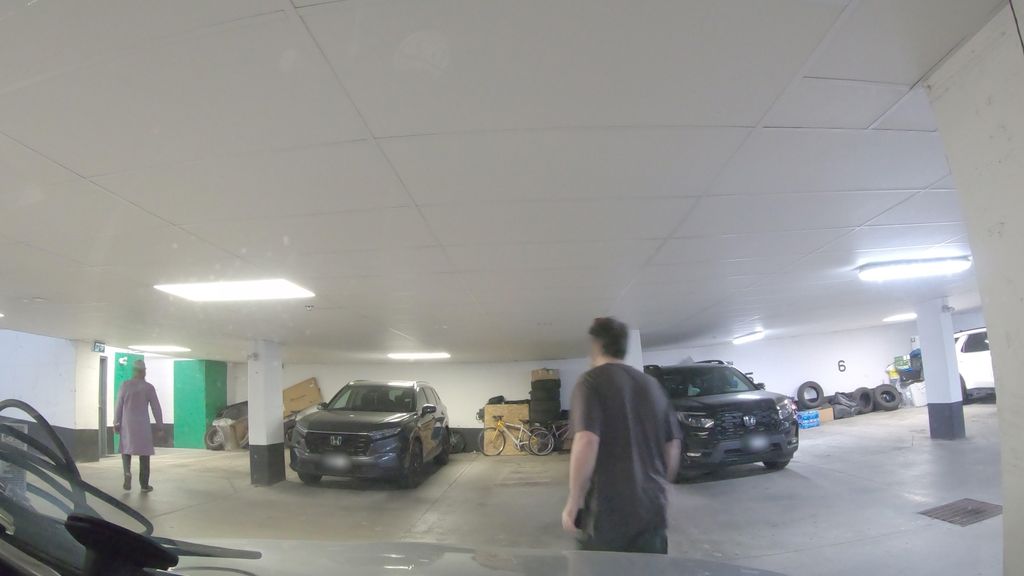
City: toronto